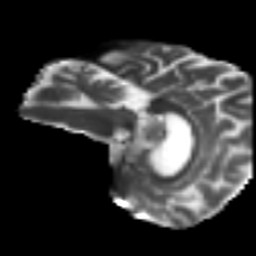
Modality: T2w
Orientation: sagittal
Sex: male
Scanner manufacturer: ge
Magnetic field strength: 3 T
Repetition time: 7 s
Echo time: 0.08 s